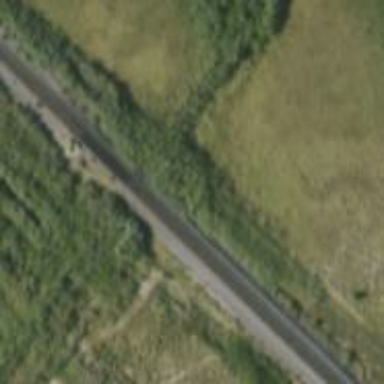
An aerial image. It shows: Culvert tunnel.